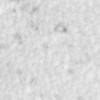
Label: no_change